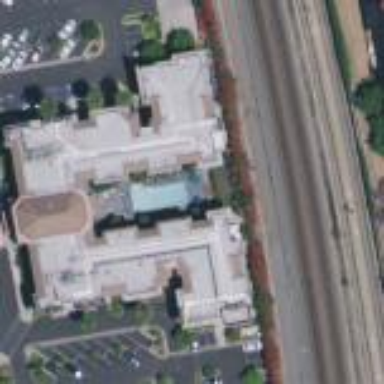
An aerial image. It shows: Hotel building.